Group 1:
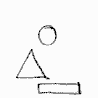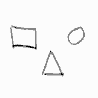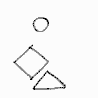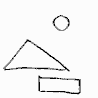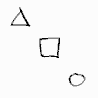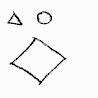
Group 2:
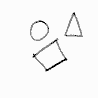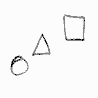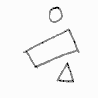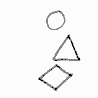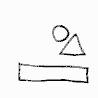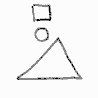
Rule separating the two groups: Circle falls by gravity on the right of all other objects if let loose vs. circle falls by gravity on the left of all other objects if let loose.
Concepts: absolute_direction, bounding_box, direction, downward_upward, gravity, imagined_motion, left_right, line_absolute_direction, motion
Author: Peter Shanahan